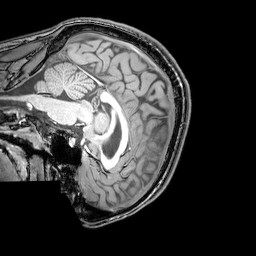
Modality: T1w
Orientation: sagittal
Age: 21
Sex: male
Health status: healthy
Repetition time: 0.081 s
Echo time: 0.037 s